Group 1:
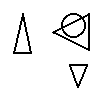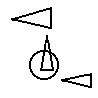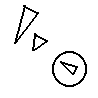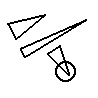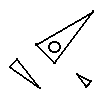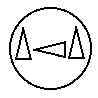
Group 2:
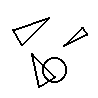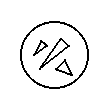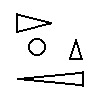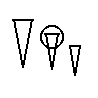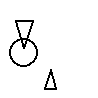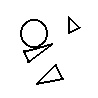
Rule separating the two groups: Center of circle in triangle perpendicular to the other two vs. not so.
Concepts: center, center_of_circle, imagined_entity, imagined_point, triangle
Author: Harry E. Foundalis